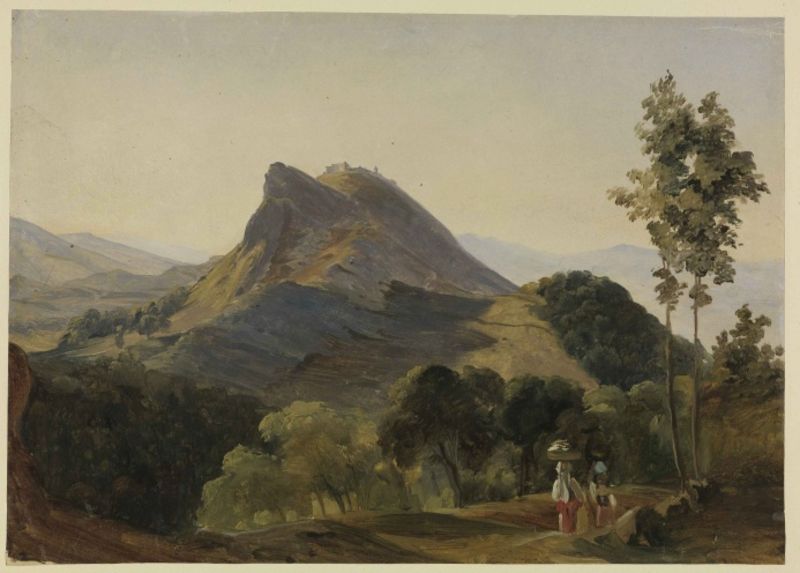
Titel: Blick von Norden auf Civitella
Künstler: Johann Baptist Kirner
Standort: Karlsruhe
Institution: Staatliche Kunsthalle Karlsruhe
Schlagwörter: baum, berg, blau, felsen, gemälde, himmel, kopf, laub, schatten, wasser, weiß, wolken, aquarell, bäume, frauen, grün, komposition, landschaft, menschen, mädchen, stadt, braun, frau, grau, hell, hut, licht, rot, weg, wiese, beige, leute, rock, rahmen, schale, steine, tragen, bild, öl, erde, feld, ferne, horizont, hügel, natur, weite, büsche, gebüsch, gehen, pfad, sträucher, tücher, wald, arbeit, bauern, sommer, ruhe, italien, zwei, arbeiten, körbe, last, laufen, transport, warm, afrika, berge, fels, gebirge, gipfel, allee, dunst, nebel, rand, figuren, romantik, stämme, korb, ruine, gefäß, burg, spaziergang, wandern, hallo, tracht, romantisch, wanderer, gefäße, träger, wanderung, lasten, grüm, waren, bergauf, casper david friedrich, balancieren, trägerin, 19. jahrhundert, we, rand#